Field crop: maize
Growth stage: 2
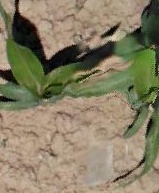
Species: maize